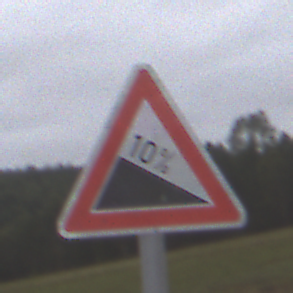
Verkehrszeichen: Gefaelle10
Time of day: Midday
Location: Outdoor (Nature)
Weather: Overcast
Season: NotSpecified
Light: Natural